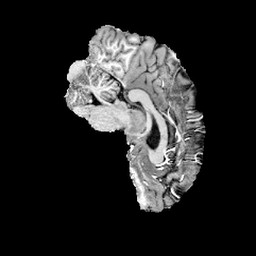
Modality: T1w
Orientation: sagittal
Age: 25
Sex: male
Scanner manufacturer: siemens
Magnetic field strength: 6.98 T
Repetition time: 6 s
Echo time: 0.00302 s